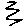
Label: zigzag